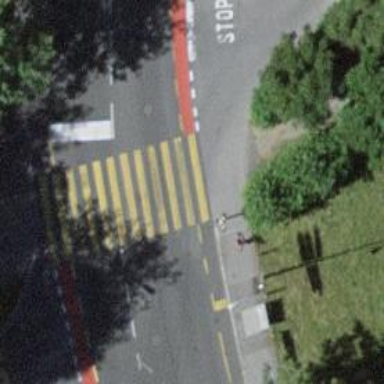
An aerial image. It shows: Kerb barrier.